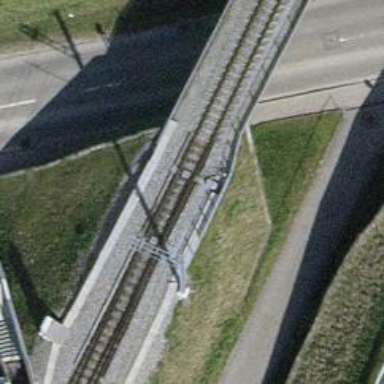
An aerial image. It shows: Narrow-gauge railway track electrified by contact line.